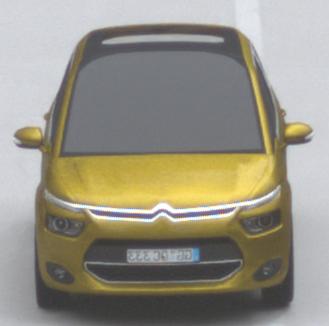
Make: Citroen
Model: Grand C4 Picasso VTi 120
Detailed model: Grand C4 Picasso (II)
Model produced from: 2013/10
Model produced until: 2015/02
Doors: 5
Color: yellow
Road condition: dry road
Daytime: morning or afternoon
Contrast: low contrast